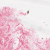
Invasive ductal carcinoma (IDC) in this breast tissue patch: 0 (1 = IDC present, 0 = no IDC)